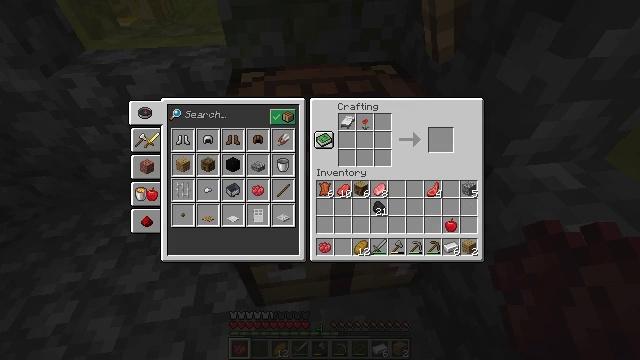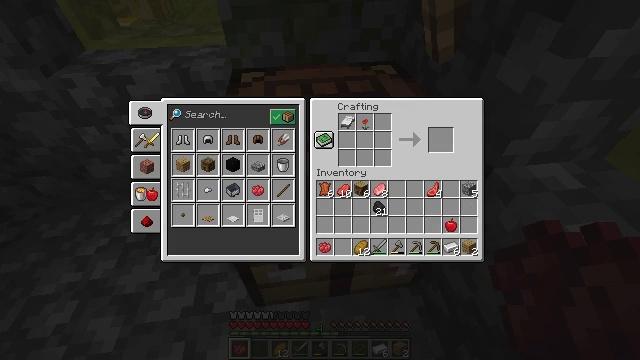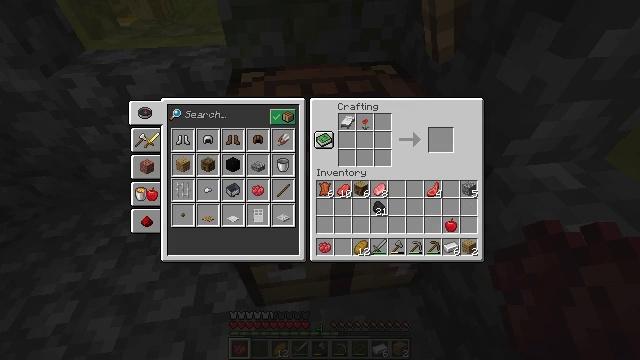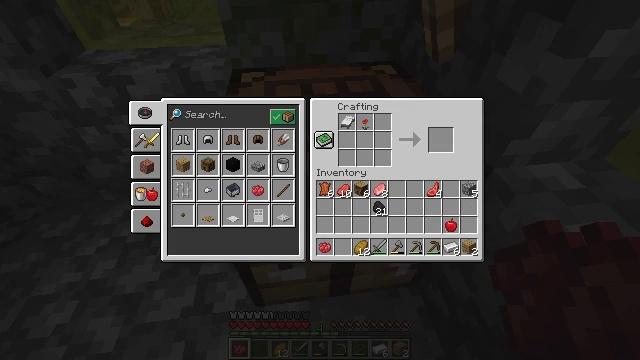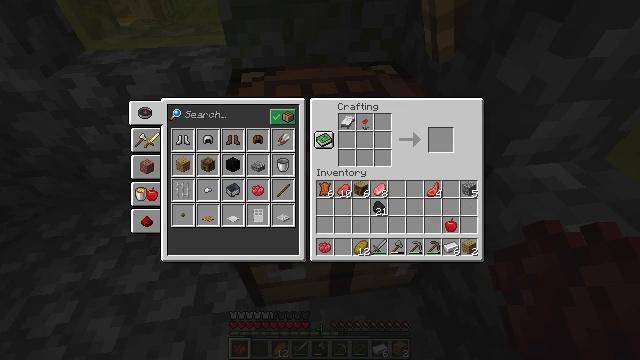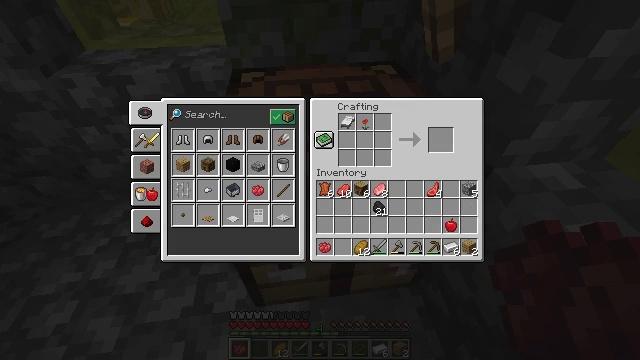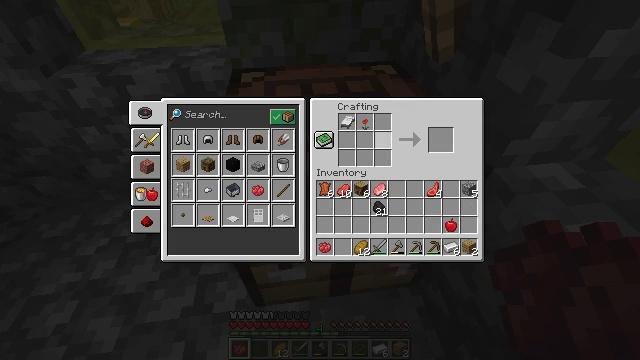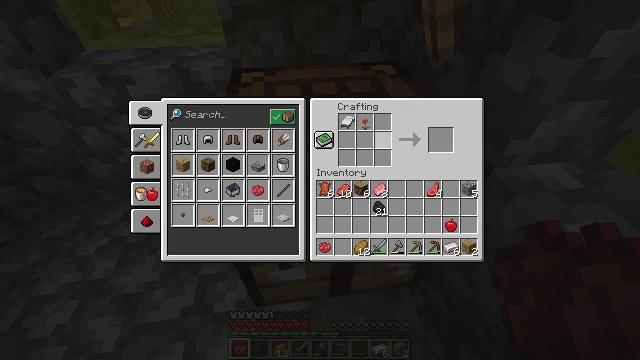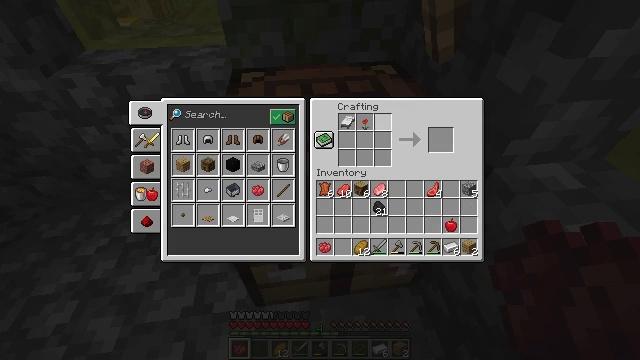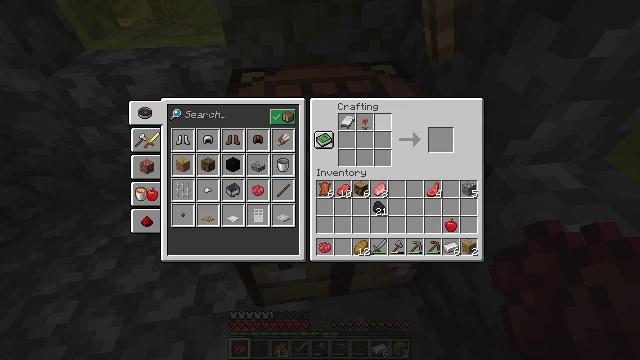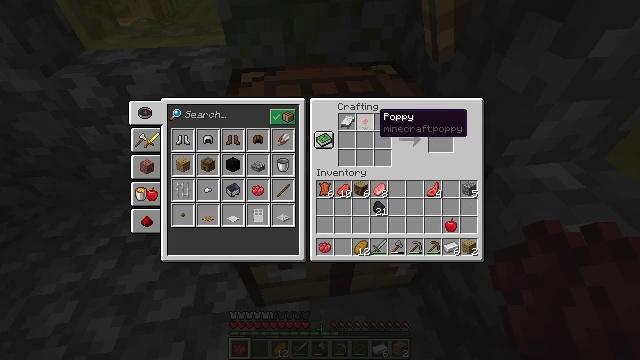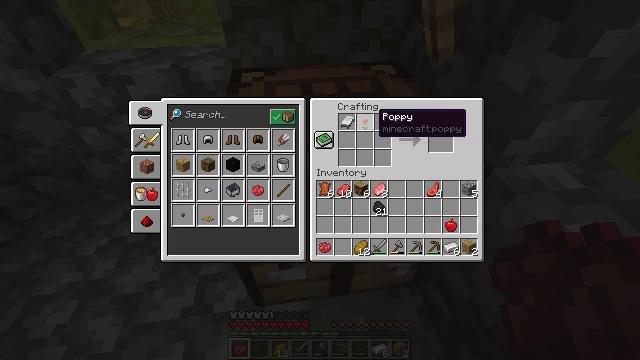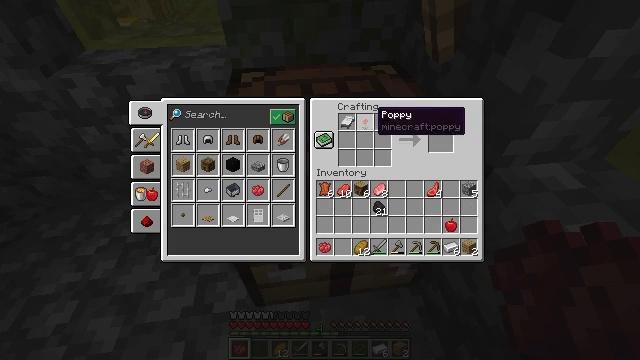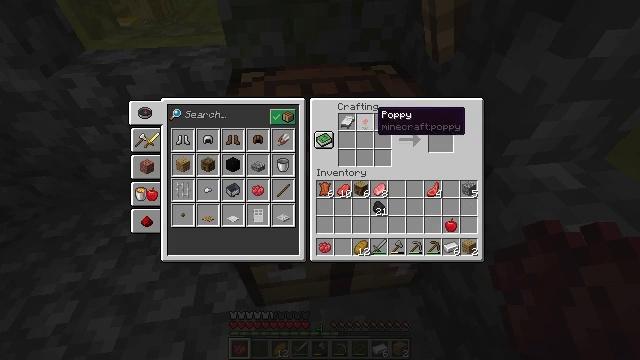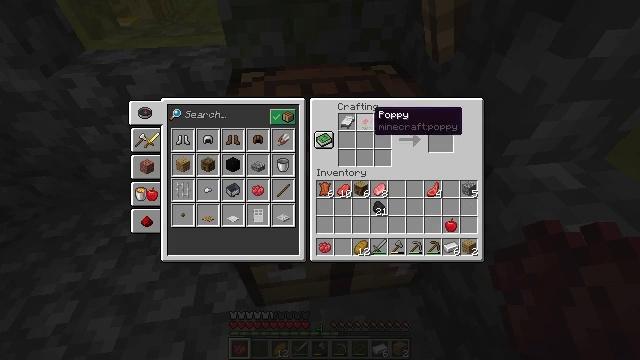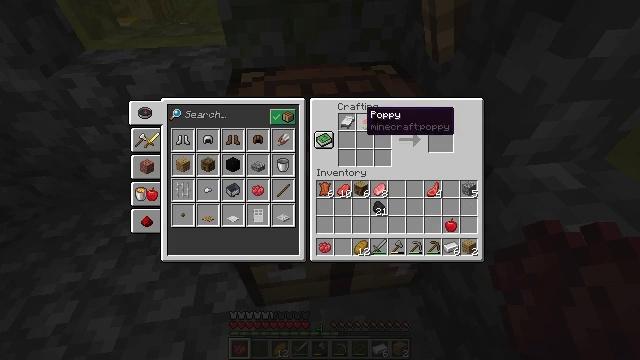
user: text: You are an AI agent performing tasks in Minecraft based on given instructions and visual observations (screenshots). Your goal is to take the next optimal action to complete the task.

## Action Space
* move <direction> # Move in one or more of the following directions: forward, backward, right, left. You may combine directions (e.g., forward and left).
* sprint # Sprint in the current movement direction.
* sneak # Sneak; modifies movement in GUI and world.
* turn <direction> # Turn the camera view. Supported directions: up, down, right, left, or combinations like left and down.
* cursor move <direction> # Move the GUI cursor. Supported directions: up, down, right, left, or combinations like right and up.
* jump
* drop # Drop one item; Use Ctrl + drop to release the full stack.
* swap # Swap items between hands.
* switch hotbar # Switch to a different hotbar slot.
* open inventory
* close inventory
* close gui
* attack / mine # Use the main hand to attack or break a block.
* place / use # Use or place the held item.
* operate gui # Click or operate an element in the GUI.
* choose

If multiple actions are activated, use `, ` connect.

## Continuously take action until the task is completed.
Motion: motion action
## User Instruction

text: Place wool and planks on the crafting table to craft a red bed.
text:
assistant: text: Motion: no_op
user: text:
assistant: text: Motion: no_op
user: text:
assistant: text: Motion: no_op
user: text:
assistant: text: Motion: cursor move up
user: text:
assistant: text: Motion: no_op
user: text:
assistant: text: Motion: cursor move up
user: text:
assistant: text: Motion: cursor move up
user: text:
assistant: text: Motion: cursor move left and up
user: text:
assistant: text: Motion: no_op
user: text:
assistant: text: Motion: no_op
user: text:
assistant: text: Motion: no_op
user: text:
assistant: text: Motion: no_op
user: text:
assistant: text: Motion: sneak
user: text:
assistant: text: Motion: sneak
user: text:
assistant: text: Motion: sneak, cursor move left
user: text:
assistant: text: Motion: sneak
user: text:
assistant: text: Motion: sneak
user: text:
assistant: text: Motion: sneak
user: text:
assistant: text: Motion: sneak
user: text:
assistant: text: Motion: sneak
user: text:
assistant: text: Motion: sneak
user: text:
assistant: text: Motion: sneak, operate gui
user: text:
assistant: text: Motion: sneak, operate gui
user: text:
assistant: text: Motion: sneak, cursor move down, operate gui
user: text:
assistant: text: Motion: sneak, cursor move down
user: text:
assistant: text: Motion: sneak, cursor move left and down
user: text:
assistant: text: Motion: sneak
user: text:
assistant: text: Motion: sneak
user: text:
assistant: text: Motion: sneak
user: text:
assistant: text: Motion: sneak